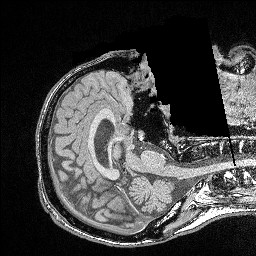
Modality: FLASH
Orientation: axial
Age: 30
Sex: male